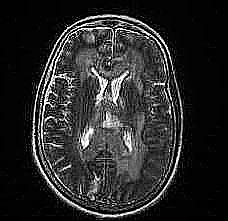
Label: notumor